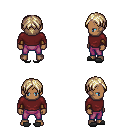
a pixel art fantasy rpg character, male body template, human, dark skin, maroon long-sleeve shirt, magenta pants, white blonde parted hairstyle, cloth bracers, gray slippers, four views (front, back, left, right), 2x2 character sprite sheet, small pixel art, hard edges, no anti-aliasing